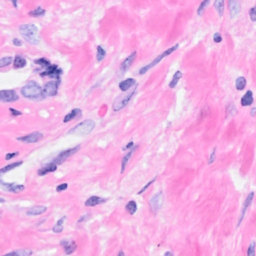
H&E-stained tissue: Breast